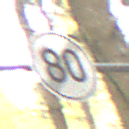
Verkehrszeichen: EndeGeschwindigkeit80
Umgebung: Outdoor, Nature
Tageszeit: MorningAfternoon
Wetter: Overcast
Licht: Natural
Jahreszeit: Winter
Kontrast: LowContrast